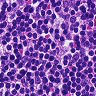
Metastatic tissue present: no